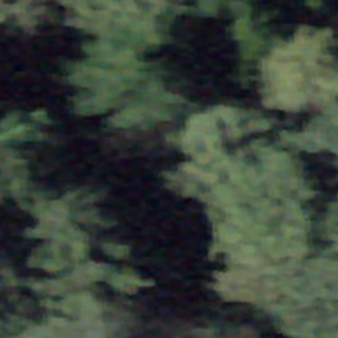
Label: other